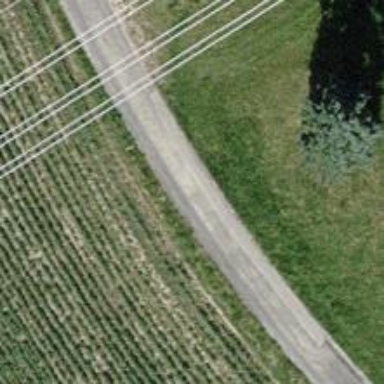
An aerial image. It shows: Residential road passing through agricultural land.